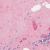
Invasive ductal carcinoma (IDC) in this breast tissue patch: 1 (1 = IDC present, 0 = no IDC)